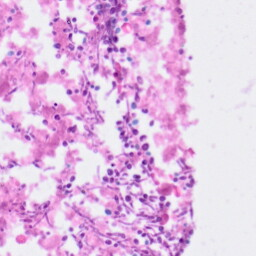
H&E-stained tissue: Pancreatic